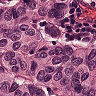
Metastatic tissue present: yes